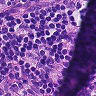
Metastatic tissue present: yes